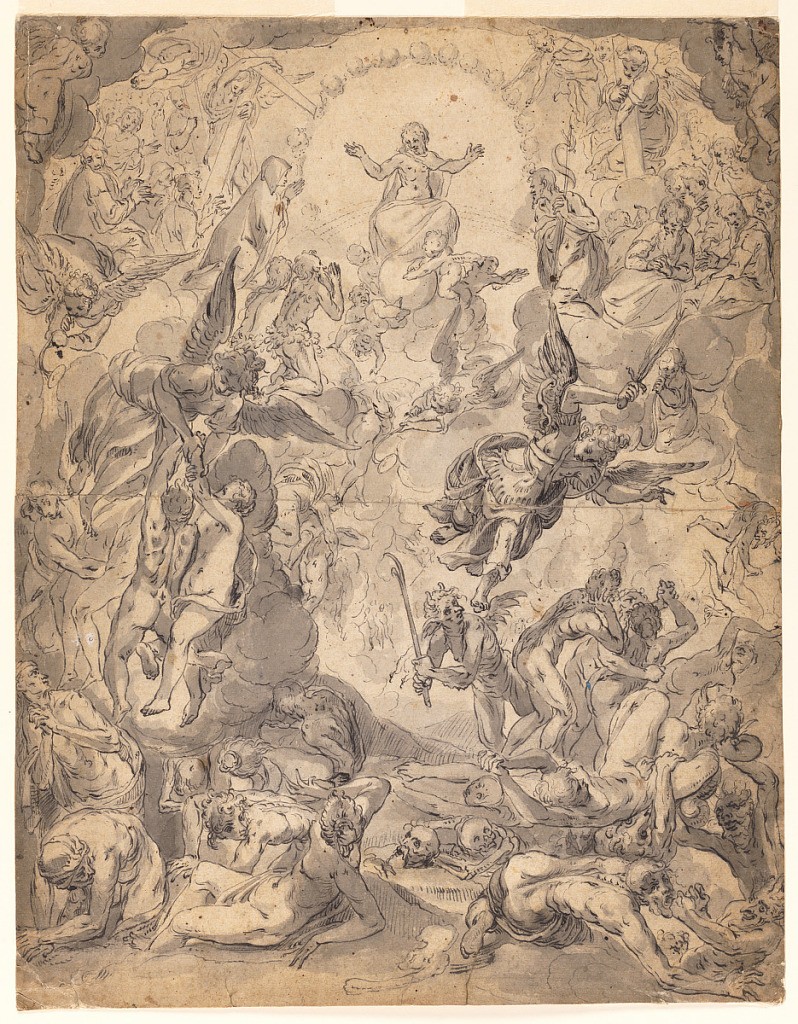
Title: The Last Judgement
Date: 1580–1595
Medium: Pen and ink, brush and gray wash on laid paper
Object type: Drawing
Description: Vertical format. Seated on a sphere, representing the sun, Christ is surrounded by cherubs. Below, figures being drawn up to Heaven, while others are being sent to Hell.